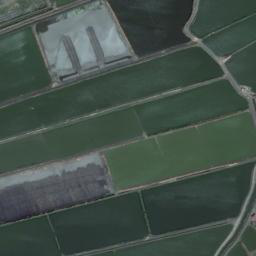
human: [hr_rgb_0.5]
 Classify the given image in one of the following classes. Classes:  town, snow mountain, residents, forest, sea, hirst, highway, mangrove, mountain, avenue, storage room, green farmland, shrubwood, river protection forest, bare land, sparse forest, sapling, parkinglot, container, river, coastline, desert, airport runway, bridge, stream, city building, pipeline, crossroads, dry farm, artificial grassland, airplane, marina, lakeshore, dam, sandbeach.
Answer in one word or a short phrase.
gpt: green farmland